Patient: sex M, age 51
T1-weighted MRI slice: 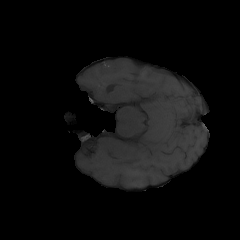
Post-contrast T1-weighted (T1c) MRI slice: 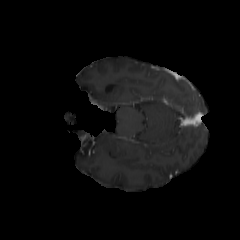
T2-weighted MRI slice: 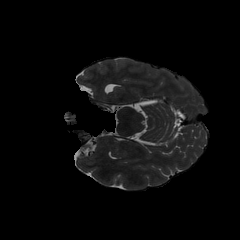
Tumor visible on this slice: no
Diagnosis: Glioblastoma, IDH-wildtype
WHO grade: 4